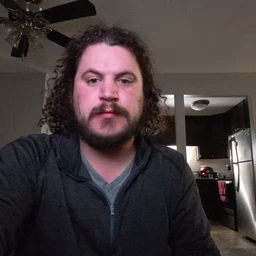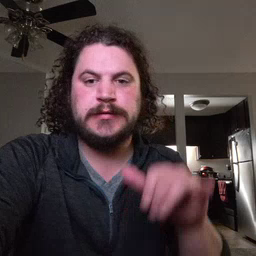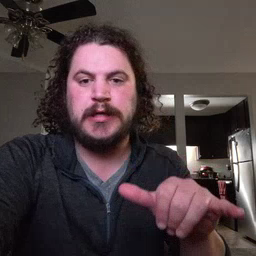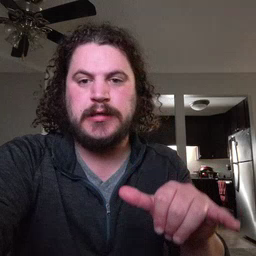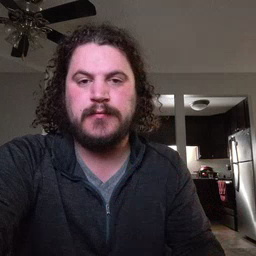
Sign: stay